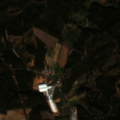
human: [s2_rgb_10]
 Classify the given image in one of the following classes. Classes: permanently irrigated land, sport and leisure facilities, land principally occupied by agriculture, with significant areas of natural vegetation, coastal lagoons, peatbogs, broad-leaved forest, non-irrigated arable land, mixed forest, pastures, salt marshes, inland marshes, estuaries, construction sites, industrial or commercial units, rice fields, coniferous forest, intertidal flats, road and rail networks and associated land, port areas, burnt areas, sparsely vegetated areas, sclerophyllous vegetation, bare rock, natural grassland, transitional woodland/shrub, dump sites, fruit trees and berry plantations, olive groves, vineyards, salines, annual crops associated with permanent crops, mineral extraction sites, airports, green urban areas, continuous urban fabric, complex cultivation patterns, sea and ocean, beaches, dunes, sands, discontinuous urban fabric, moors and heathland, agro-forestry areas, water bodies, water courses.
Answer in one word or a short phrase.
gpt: complex cultivation patterns, broad-leaved forest, transitional woodland/shrub